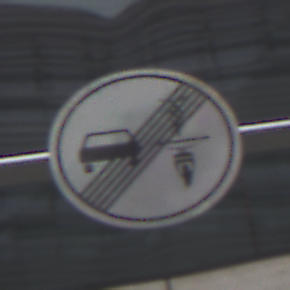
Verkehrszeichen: EndeVerbotUeberholenEinspurigeFahrzeuge
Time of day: Midday
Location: Outdoor (Urban)
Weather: Overcast
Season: NotSpecified
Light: Natural